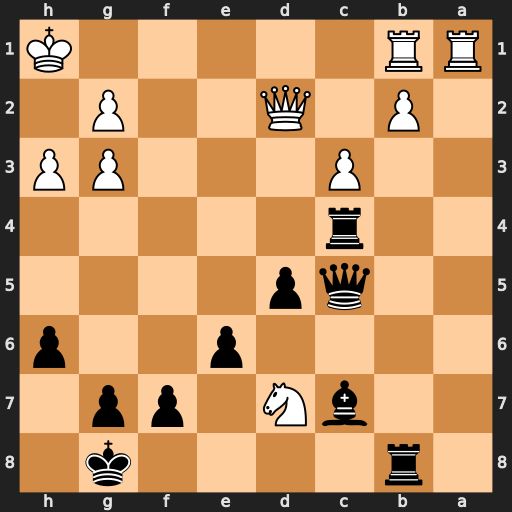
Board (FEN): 1r4k1/2bN1pp1/4p2p/2qp4/2r5/2P3PP/1P1Q2P1/RR5K
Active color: b
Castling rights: -
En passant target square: -
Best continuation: Qd6 Nxb8 Qxg3